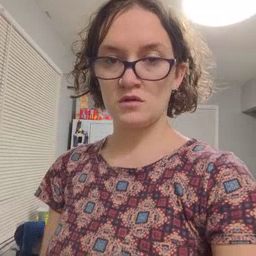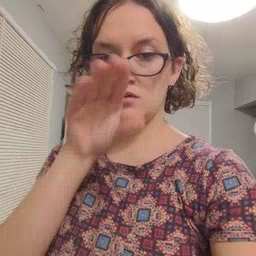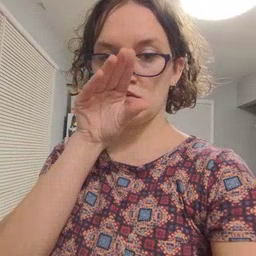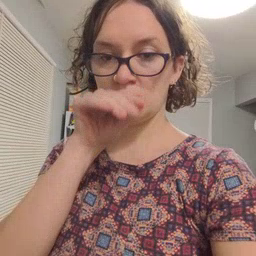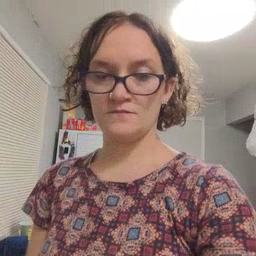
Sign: goose